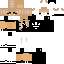
A female human skin with medium skin, wearing brown long hair dressed in a blue hoodie and black pants, featuring a closed mouth.